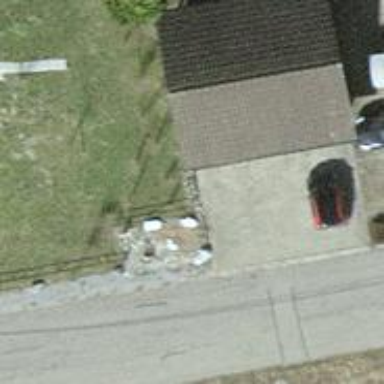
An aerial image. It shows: Garage.